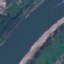
Land use / land cover: River